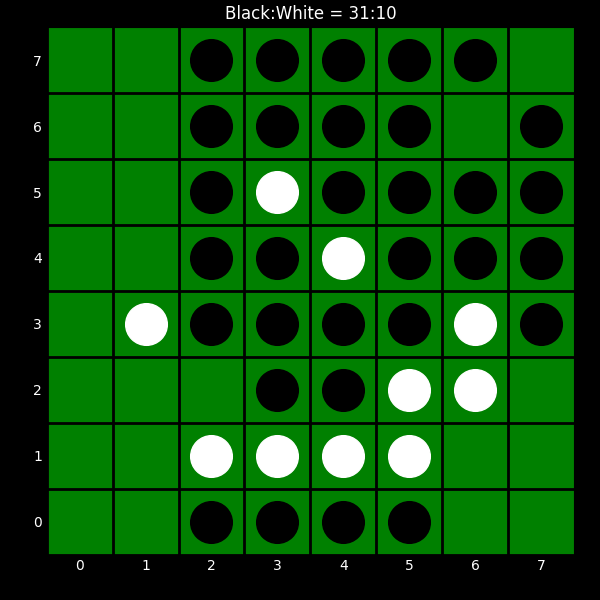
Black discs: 31
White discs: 10